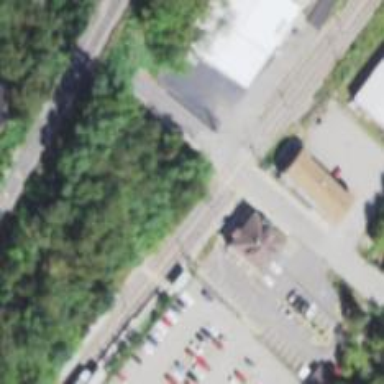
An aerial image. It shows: Railway crossing.